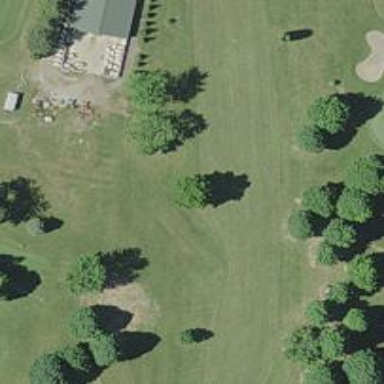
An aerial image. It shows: View of golf hole.